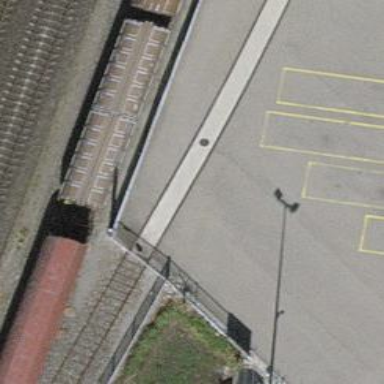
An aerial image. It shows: Siding railway track with one rail.